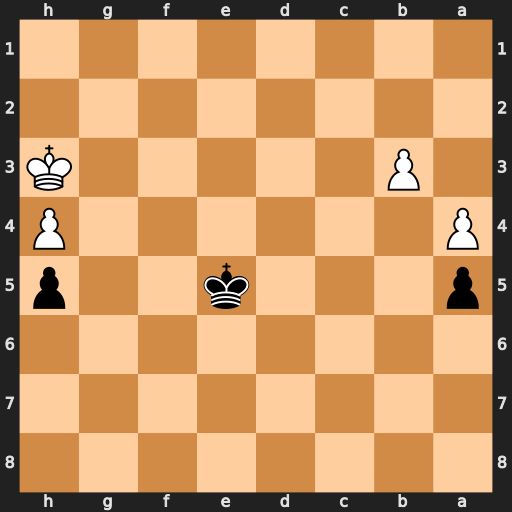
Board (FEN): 8/8/8/p3k2p/P6P/1P5K/8/8
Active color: b
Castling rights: -
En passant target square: -
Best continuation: Kd4 Kg3 Kc3 Kf2 Kxb3 Ke2 Kxa4